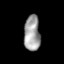
Tissue: prostate
Cell type: T cells
Senescence score: 0.6865
Nuclear area (px): 561
Mean DAPI intensity: 159.574